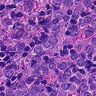
Metastatic tissue present: yes